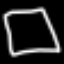
Label: square